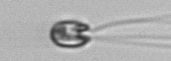
Label: flagellate_morphotype1